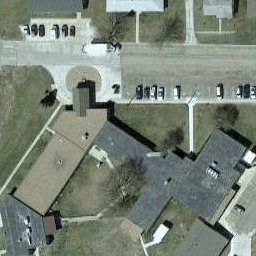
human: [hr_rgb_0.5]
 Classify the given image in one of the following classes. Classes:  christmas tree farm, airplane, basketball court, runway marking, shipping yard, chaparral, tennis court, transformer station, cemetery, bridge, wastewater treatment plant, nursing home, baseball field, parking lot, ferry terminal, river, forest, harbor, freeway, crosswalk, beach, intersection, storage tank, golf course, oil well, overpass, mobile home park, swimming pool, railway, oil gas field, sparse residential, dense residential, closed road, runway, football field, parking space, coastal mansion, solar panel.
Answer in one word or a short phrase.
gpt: nursing home